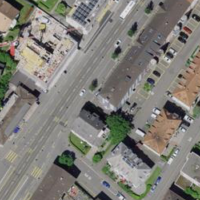
EUNIS habitat code: 54
Species observed at this site:
Rhinanthus minor